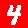
Digit: 4